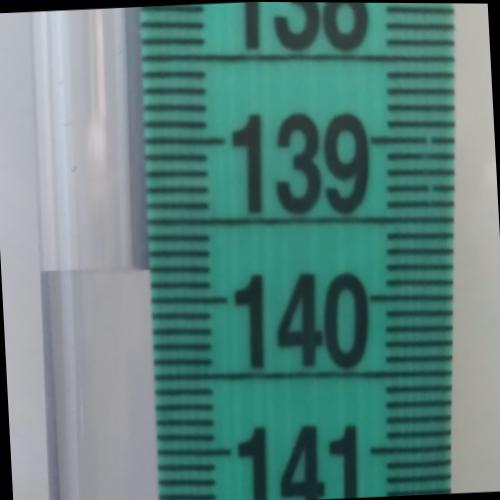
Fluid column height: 139.8 cm